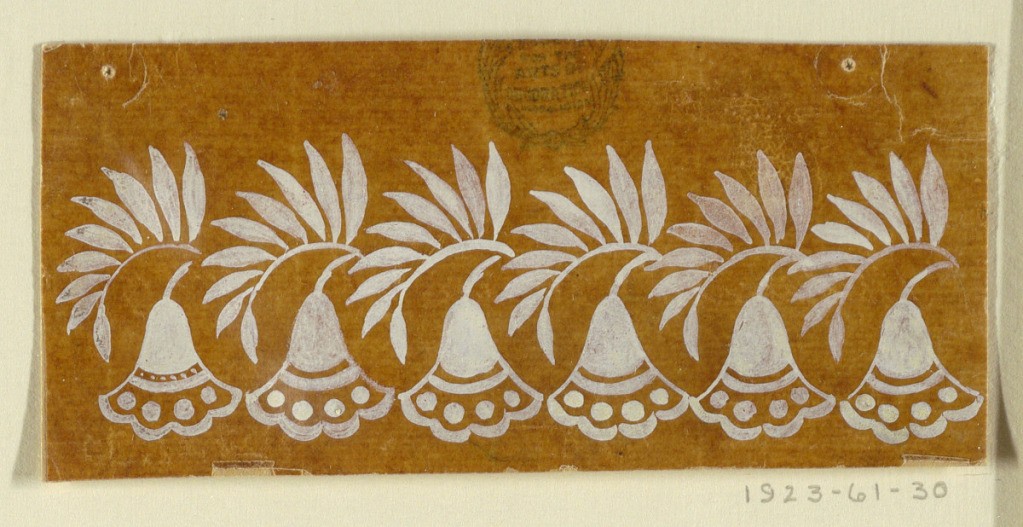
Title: Design for a Woven or Embroidered Horizontal Border, of the "Fabrique de St. Ruf"
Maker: Fabrique de Saint Ruf, Lyon, France
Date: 1805-1815
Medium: Brush and gouache on glazed tracing paper, laid down on paper
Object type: Drawing
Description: The repeats, six of which are shown, consist of a forked bough, from the upper part of which leaves grow, whereas the lower one holds a lacy bell flower.